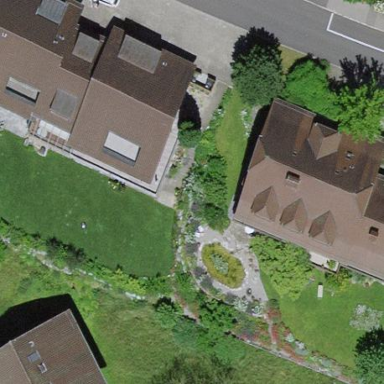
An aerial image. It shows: Residential building.